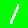
Digit: 1